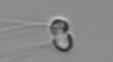
Label: Chaetoceros